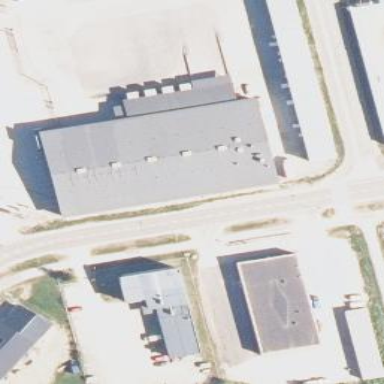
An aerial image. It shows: Building used as post depot.